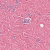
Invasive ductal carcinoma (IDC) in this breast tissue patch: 0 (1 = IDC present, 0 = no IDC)